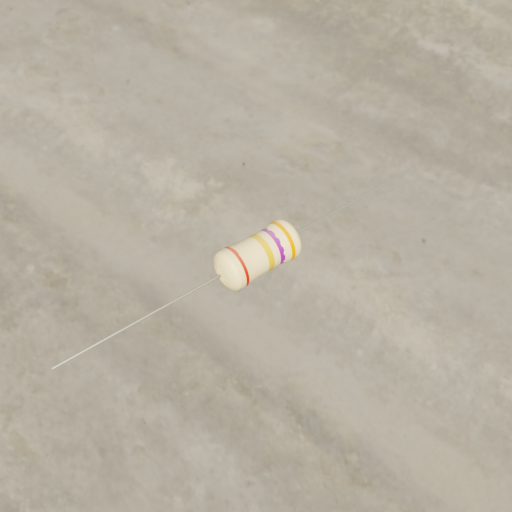
Resistor colour bands (in order): red, gold, violet, orange